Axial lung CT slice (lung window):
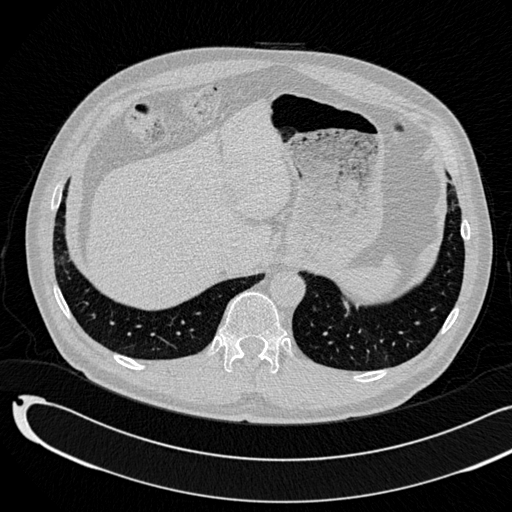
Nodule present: no